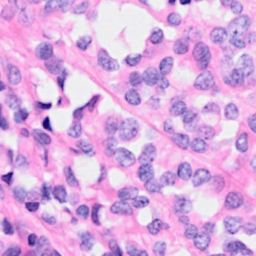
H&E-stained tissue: Breast